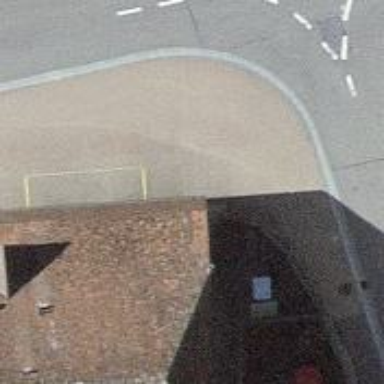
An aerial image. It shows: Post box is visible.